Field crop: tomato
Growth stage: 1
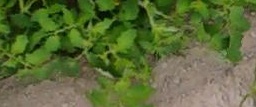
Species: tomato